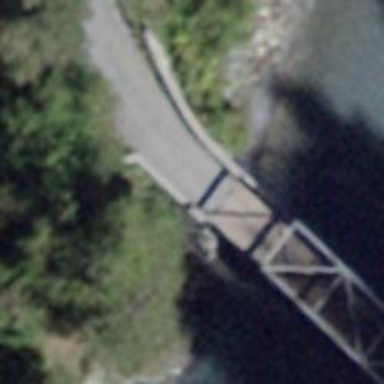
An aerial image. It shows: Track road crossing bridge. The track road has grade 1 track type and is used for agricultural purposes.